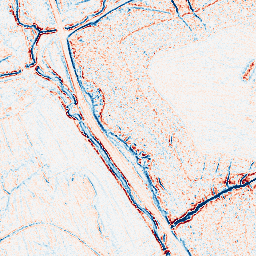
Category: edge_preserving
Decomposition family: bilateral
Decomposition parameters: d: 5
sigma_color: 150
sigma_space: 150
Upsampling method: cubic_mitchell
Upsampling parameters: scale: 2
Upsampling scale: 2